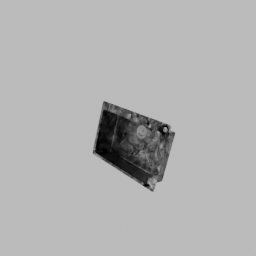
Label: appliances